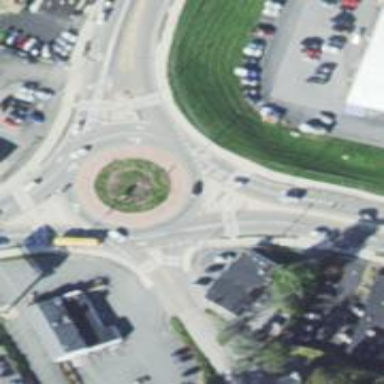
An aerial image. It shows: Asphalt road that is secondary route leading to roundabout.